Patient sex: F
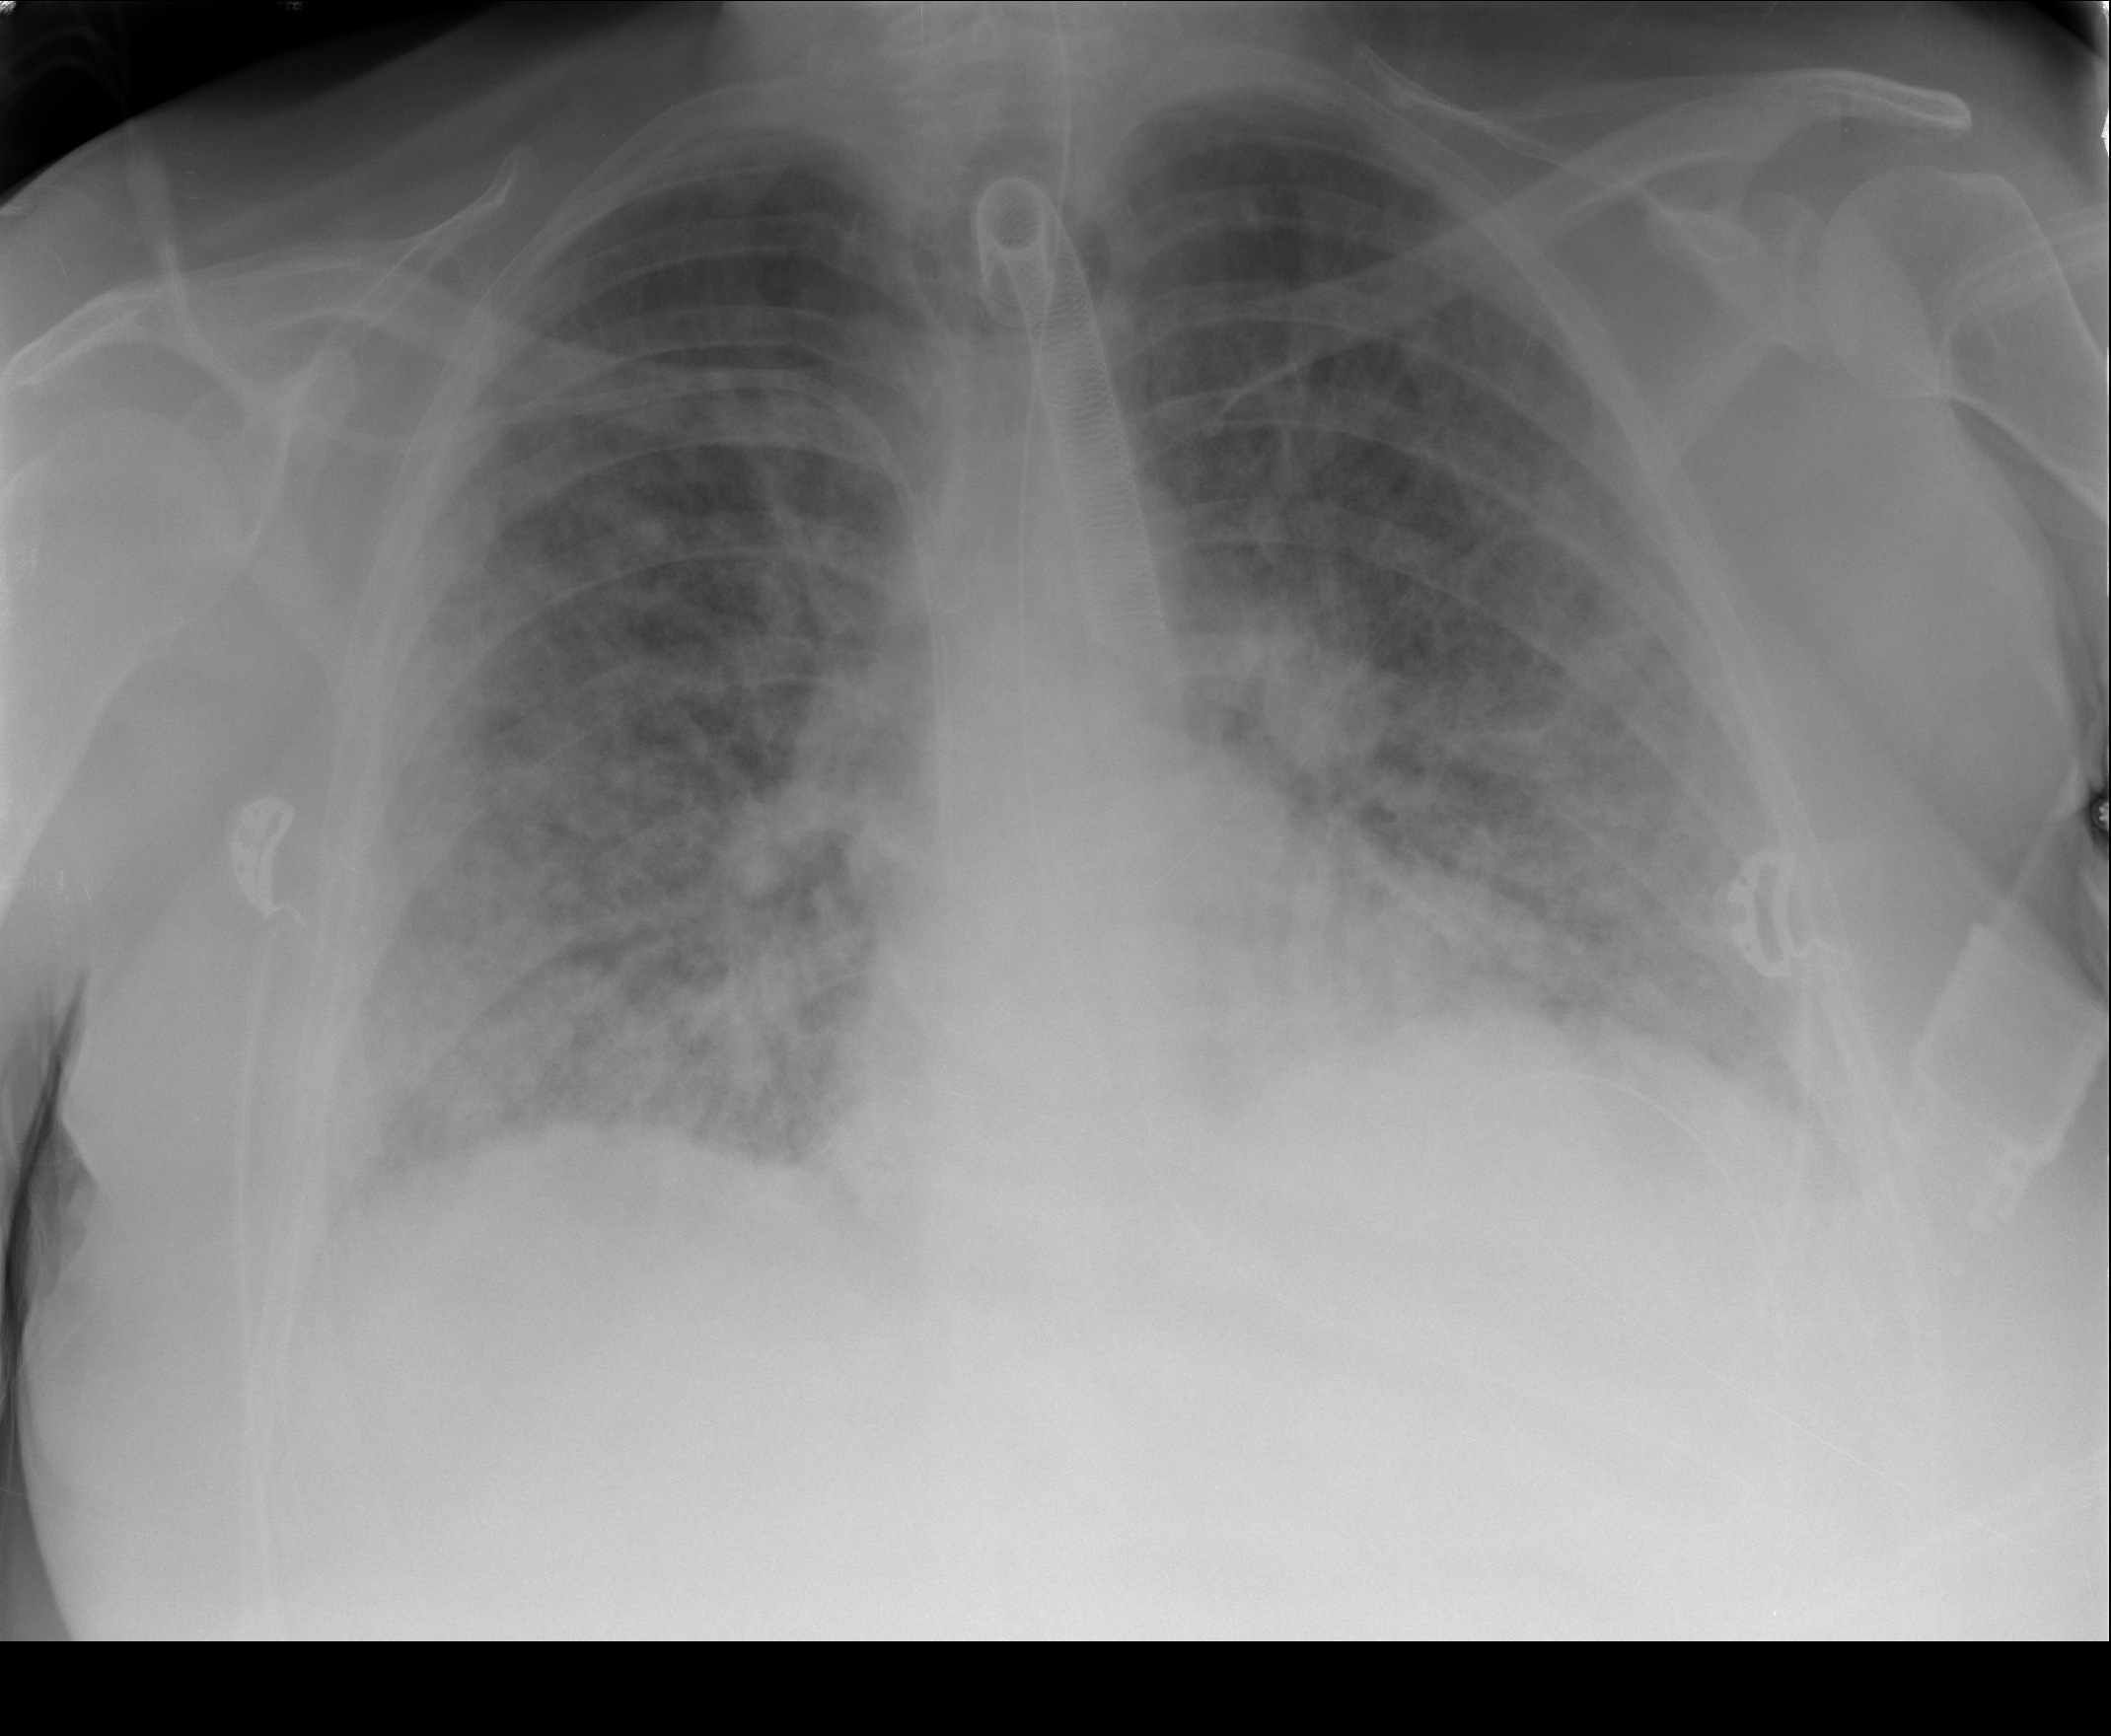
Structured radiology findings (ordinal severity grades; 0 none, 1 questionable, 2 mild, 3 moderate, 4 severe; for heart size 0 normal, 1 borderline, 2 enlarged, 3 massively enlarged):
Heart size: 0
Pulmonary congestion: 2
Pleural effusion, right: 2
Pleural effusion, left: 2
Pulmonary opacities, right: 3
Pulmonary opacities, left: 3
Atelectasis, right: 2
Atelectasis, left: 2